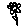
Label: flower